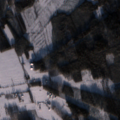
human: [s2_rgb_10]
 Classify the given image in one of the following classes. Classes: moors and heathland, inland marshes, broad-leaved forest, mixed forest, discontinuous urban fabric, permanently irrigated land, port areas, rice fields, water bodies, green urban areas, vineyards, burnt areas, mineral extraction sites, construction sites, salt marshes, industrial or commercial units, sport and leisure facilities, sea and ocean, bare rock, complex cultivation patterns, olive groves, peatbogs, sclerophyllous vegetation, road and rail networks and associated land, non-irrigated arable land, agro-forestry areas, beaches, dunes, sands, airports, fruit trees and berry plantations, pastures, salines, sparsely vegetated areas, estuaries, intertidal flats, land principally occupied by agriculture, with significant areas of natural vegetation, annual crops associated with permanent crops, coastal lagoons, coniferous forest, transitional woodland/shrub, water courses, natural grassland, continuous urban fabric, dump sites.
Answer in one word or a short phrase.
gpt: non-irrigated arable land, coniferous forest, transitional woodland/shrub